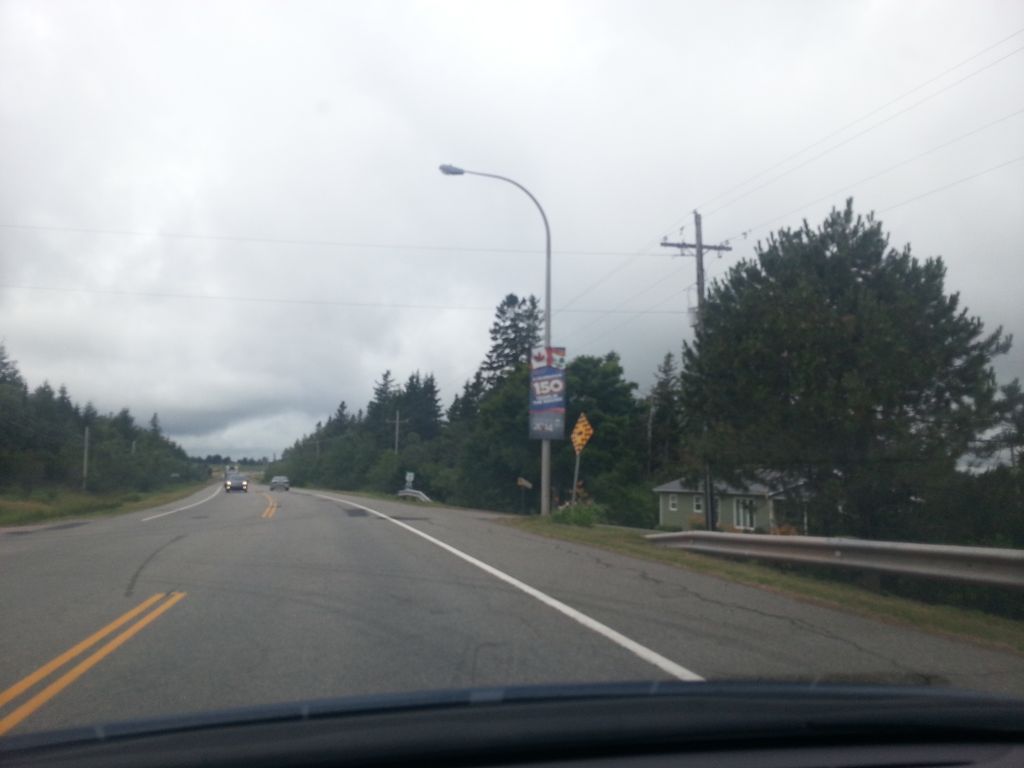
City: charlottetown